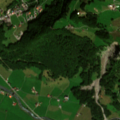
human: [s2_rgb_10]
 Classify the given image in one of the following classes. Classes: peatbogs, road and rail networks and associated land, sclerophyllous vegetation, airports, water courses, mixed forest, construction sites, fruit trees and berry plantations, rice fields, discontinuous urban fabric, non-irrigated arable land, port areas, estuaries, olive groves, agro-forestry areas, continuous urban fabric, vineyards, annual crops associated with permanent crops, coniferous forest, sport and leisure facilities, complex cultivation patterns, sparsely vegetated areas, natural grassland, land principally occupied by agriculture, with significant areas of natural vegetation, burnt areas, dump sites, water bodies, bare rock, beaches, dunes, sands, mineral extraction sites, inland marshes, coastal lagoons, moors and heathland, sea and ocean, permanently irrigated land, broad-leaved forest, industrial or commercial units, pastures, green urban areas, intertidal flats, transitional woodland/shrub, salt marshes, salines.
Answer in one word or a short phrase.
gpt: pastures, broad-leaved forest, mixed forest